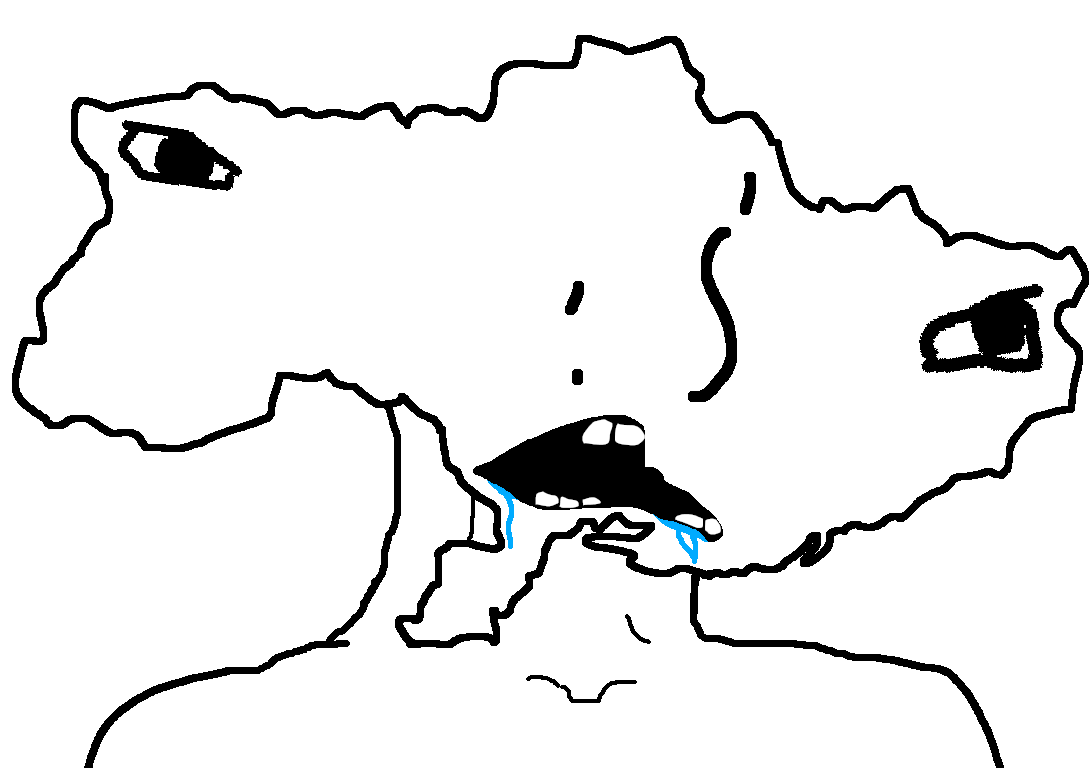
Label: 5_Brainlet